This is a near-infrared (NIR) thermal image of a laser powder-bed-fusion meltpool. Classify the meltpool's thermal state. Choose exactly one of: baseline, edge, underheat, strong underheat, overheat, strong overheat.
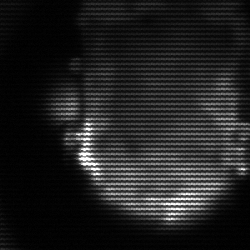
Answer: baseline